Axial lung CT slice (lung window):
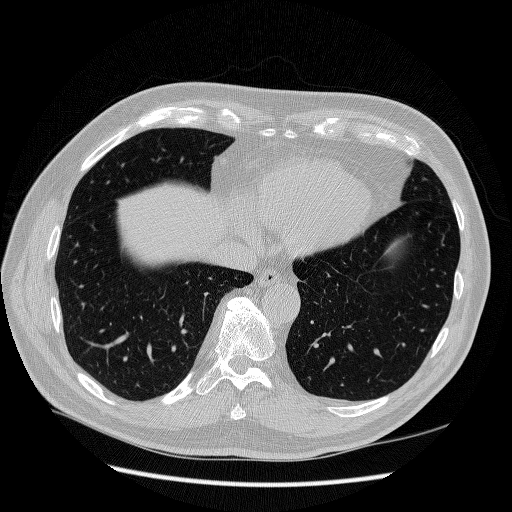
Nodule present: no